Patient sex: F
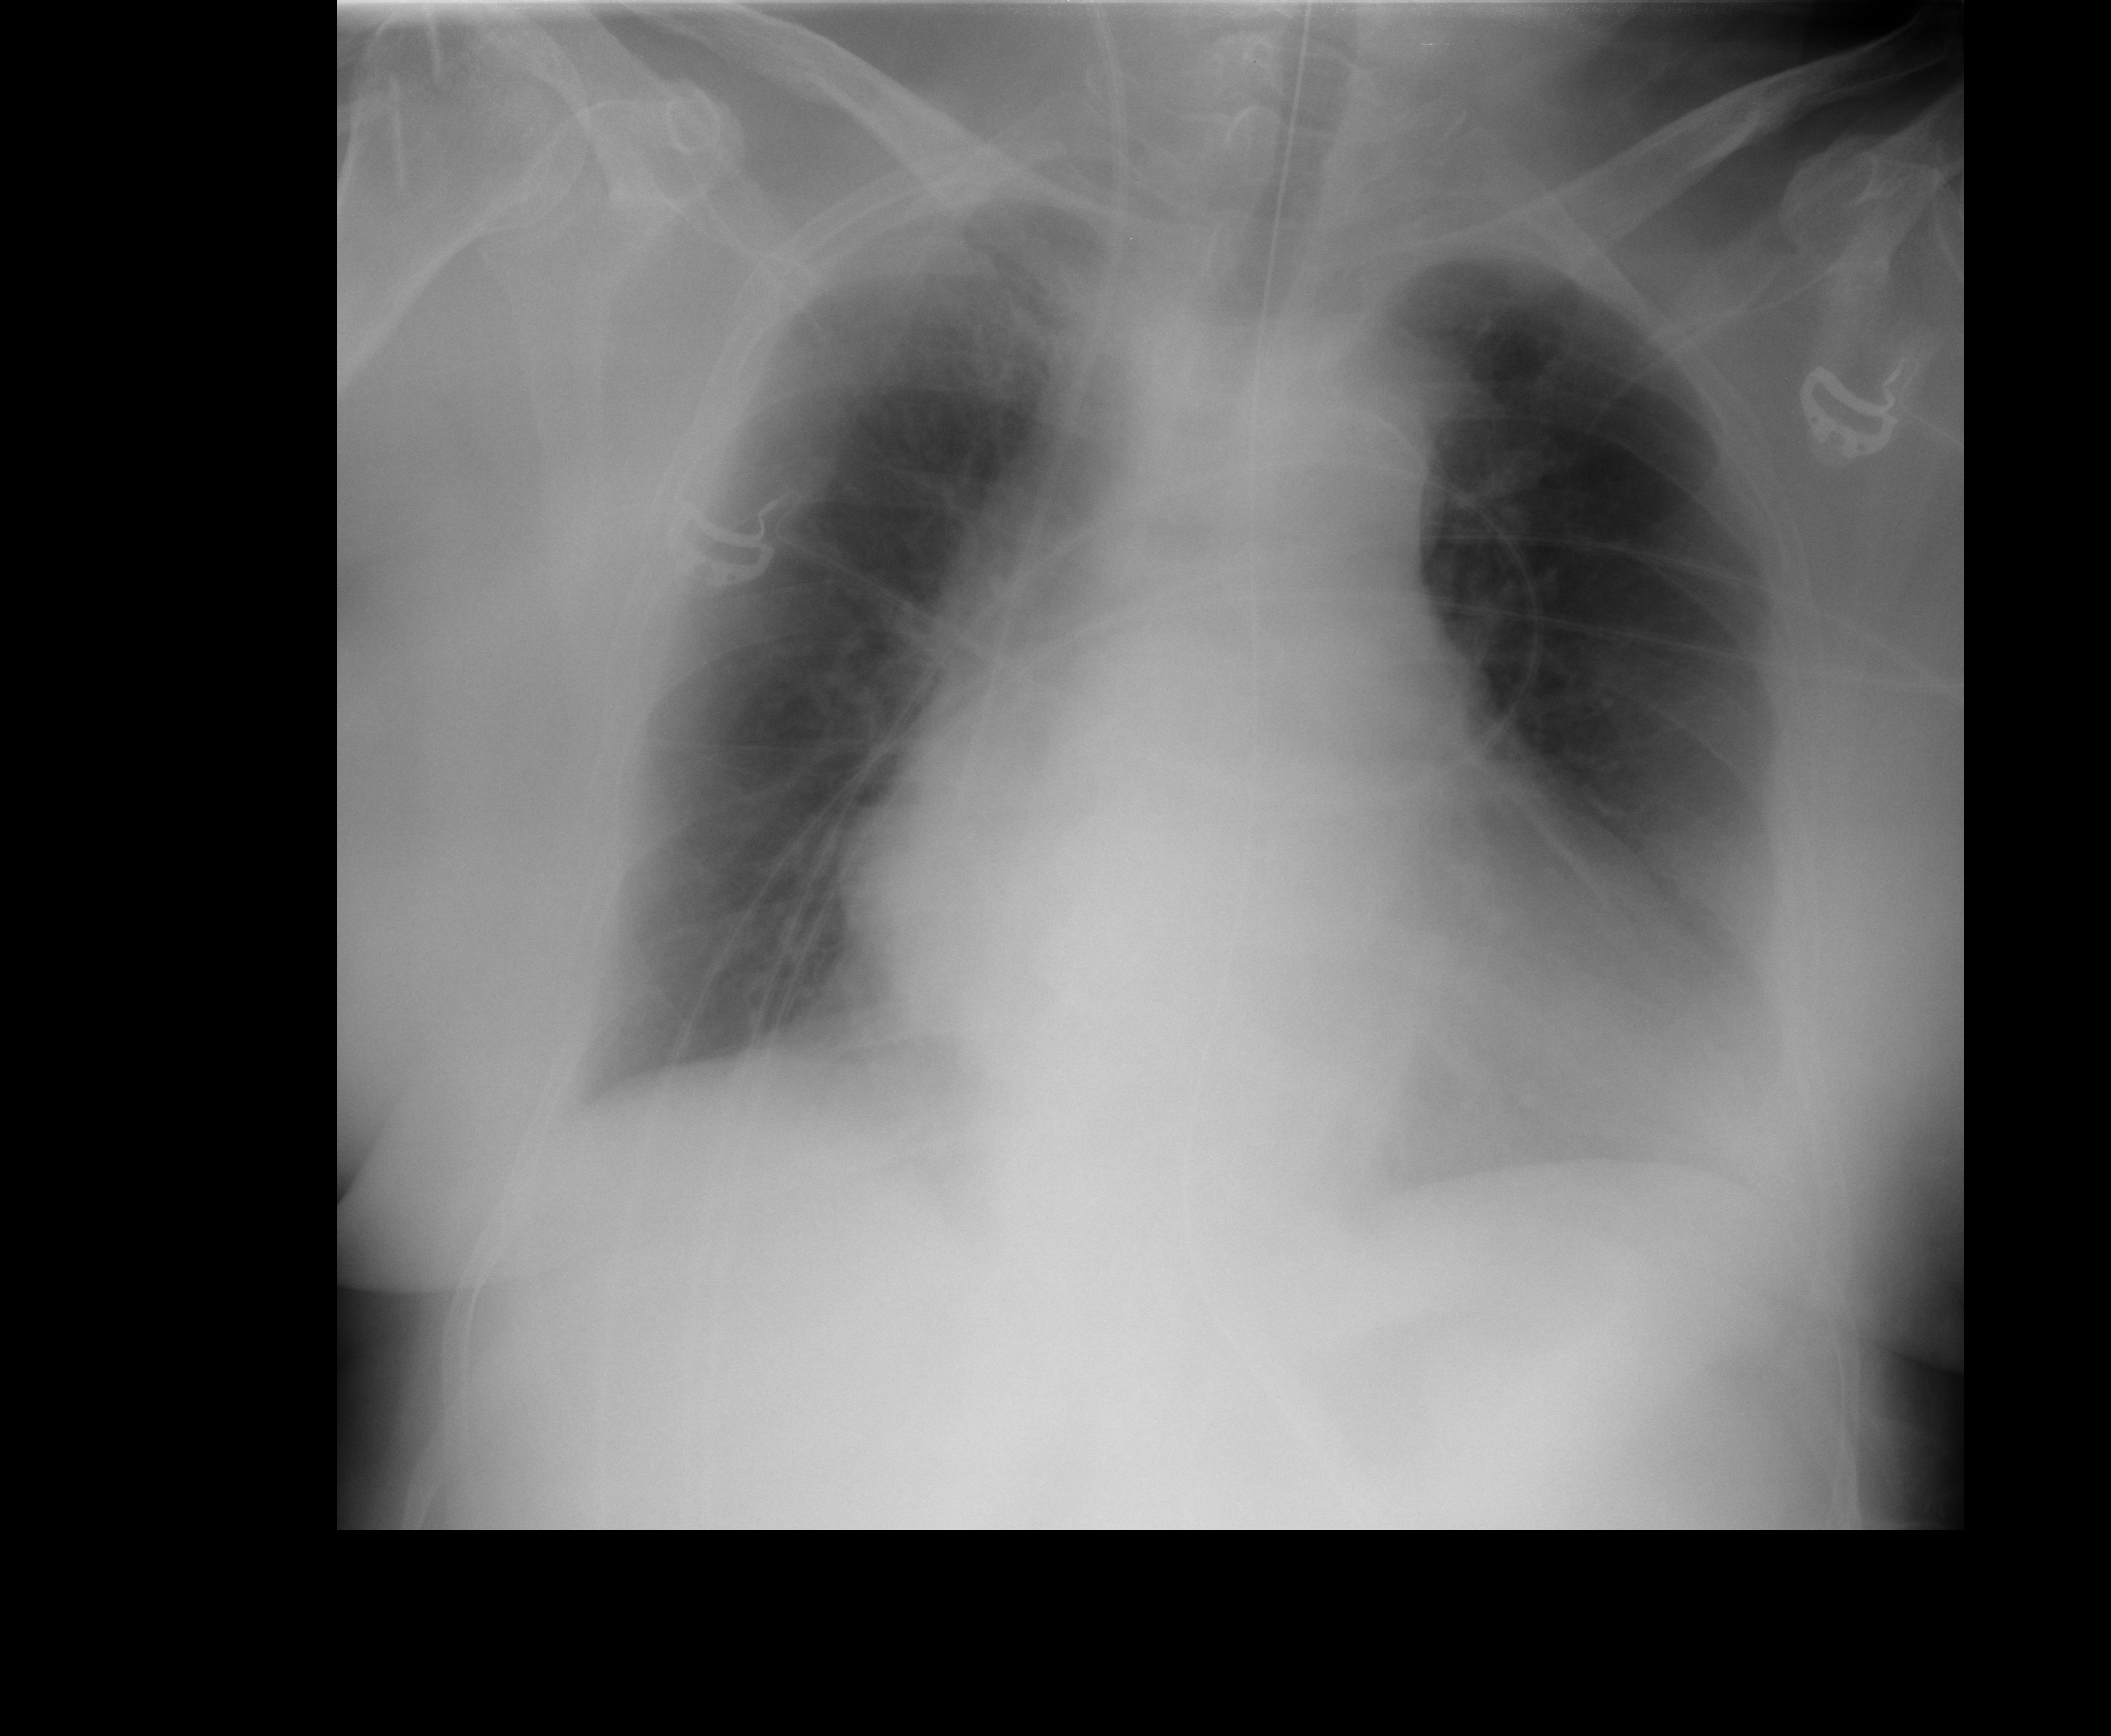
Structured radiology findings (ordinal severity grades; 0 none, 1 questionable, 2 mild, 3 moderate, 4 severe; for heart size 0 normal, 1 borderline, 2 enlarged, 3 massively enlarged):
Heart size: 2
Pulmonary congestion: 0
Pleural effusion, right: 0
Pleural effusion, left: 1
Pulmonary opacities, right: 0
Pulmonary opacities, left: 0
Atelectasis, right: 0
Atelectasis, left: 2